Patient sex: M
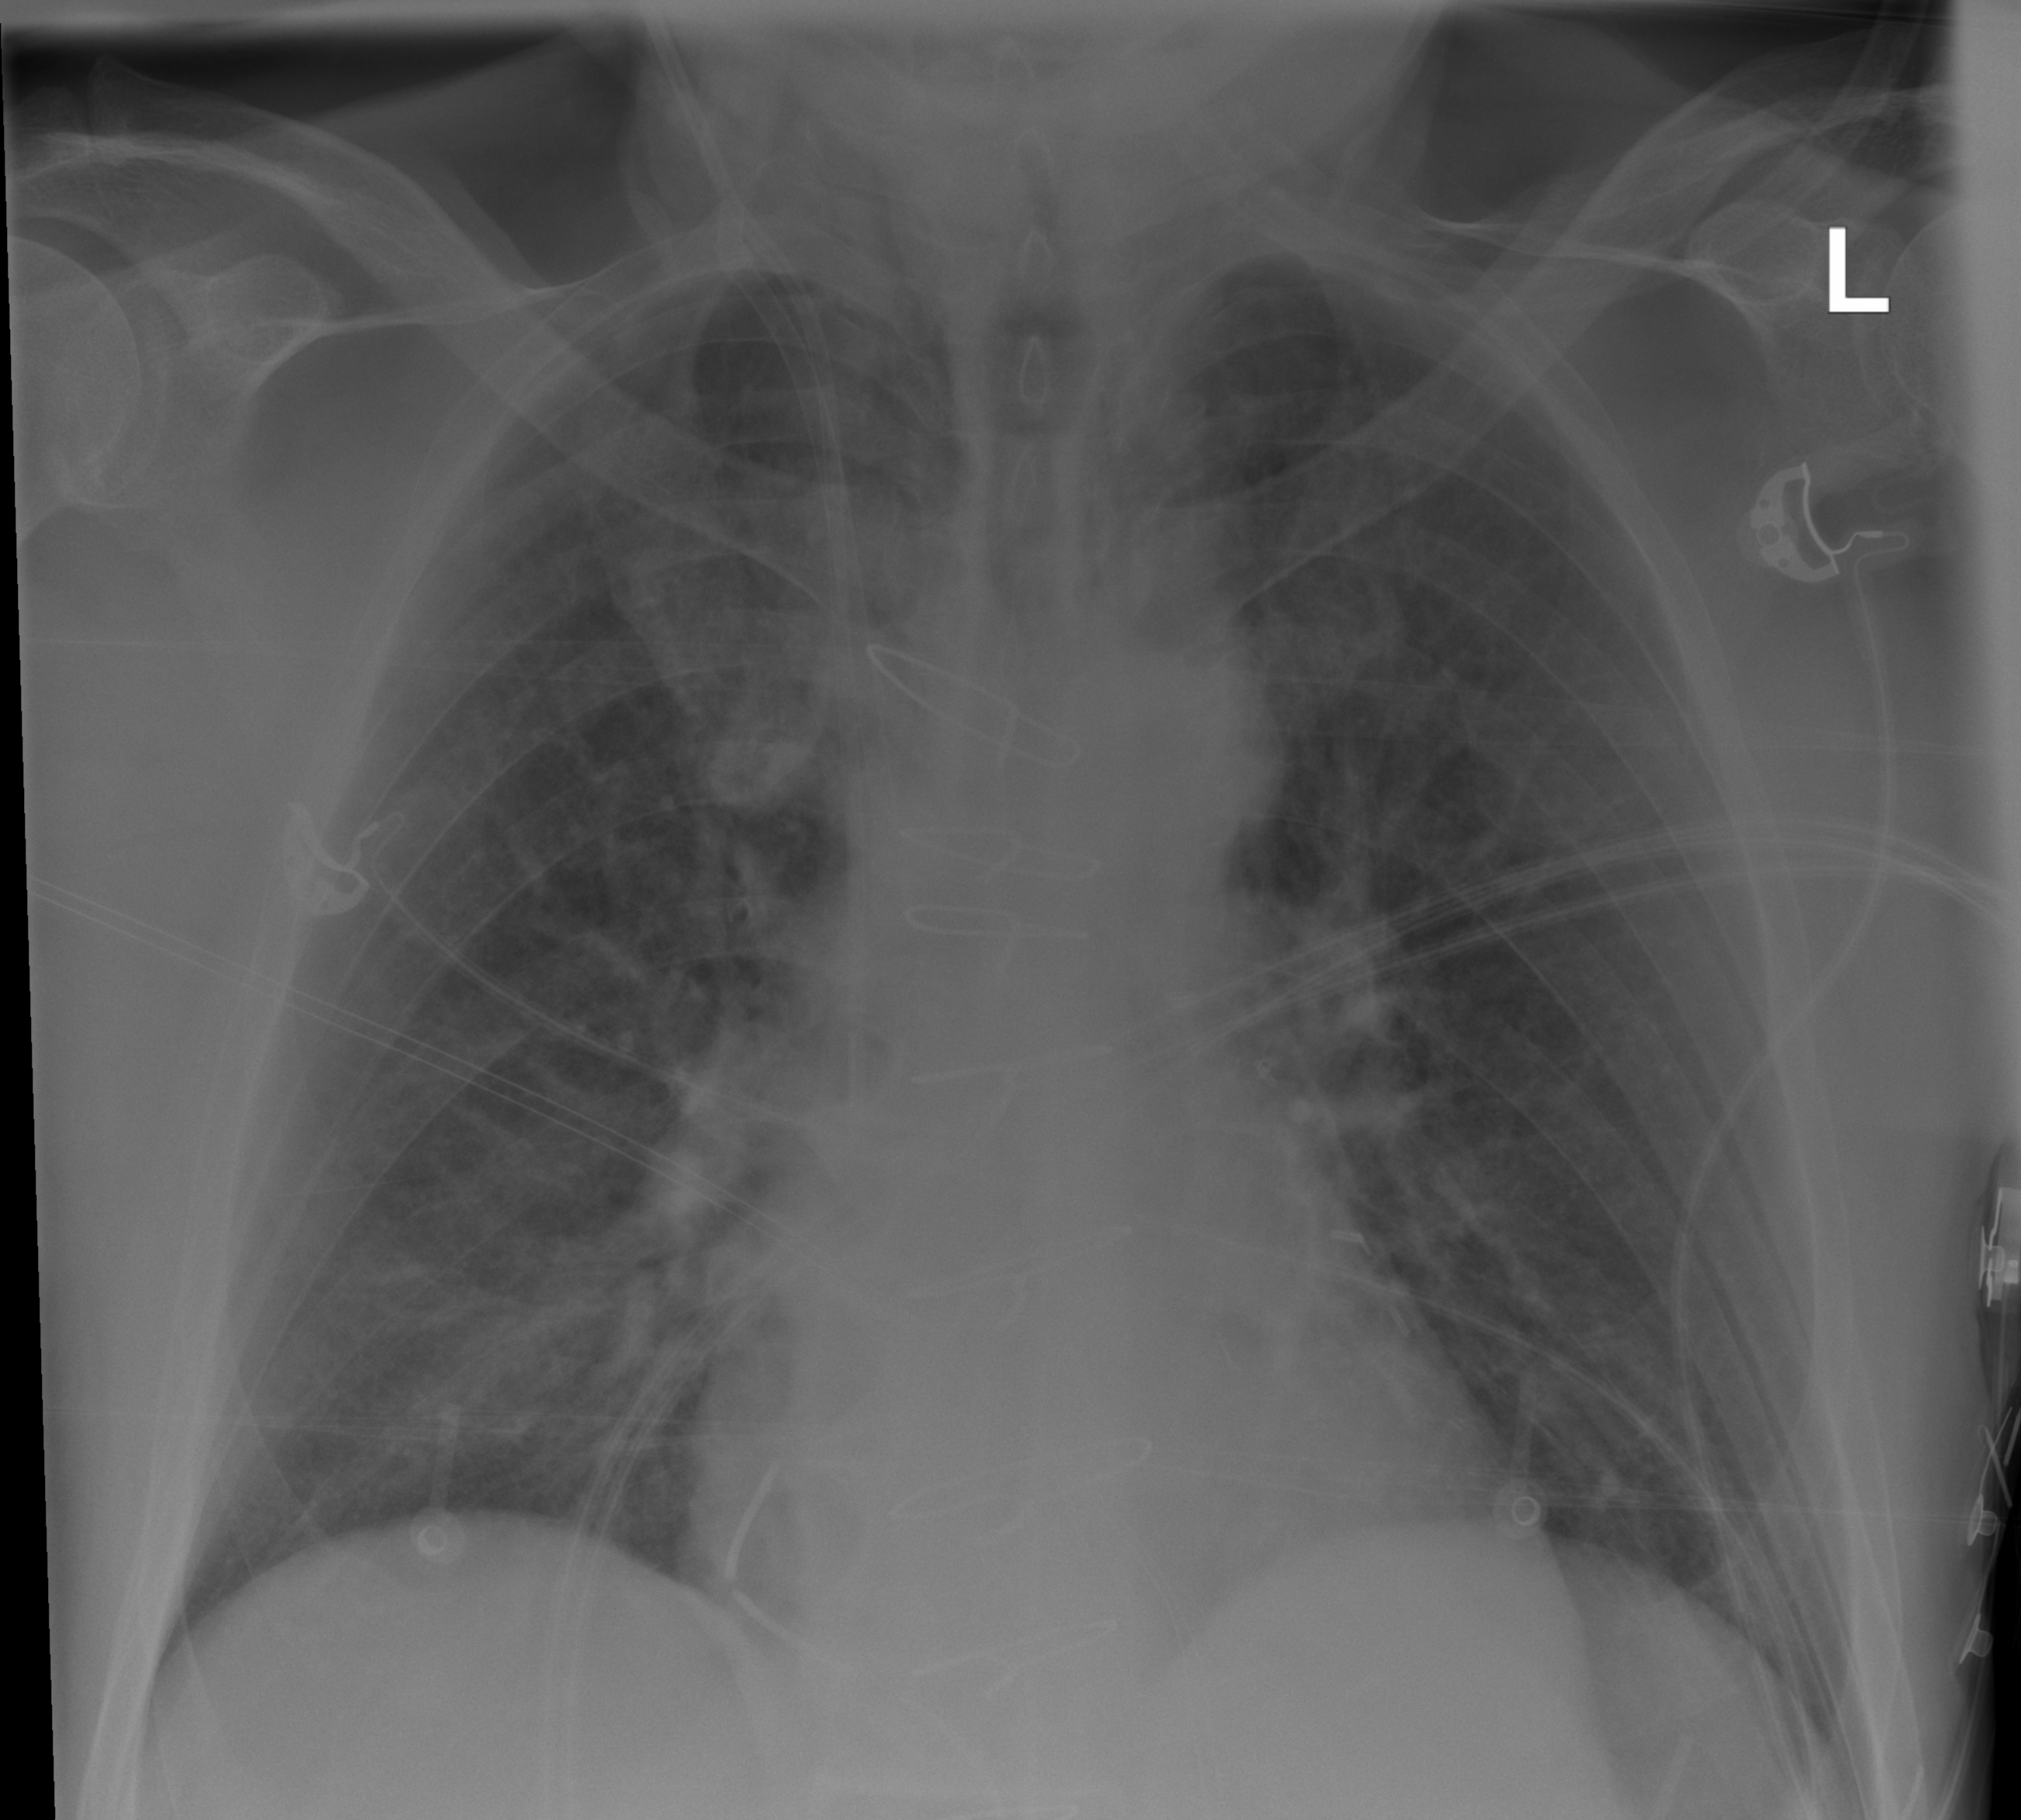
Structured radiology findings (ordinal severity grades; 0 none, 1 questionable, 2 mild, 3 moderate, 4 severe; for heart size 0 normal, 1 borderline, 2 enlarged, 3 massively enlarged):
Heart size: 1
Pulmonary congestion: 2
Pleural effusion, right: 0
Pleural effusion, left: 0
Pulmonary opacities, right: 2
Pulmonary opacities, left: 0
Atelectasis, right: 0
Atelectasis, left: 0